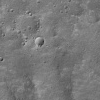
Atmospheric dust classification: not_dusty